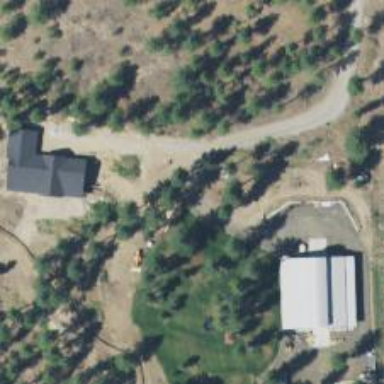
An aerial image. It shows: Driveway.